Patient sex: M
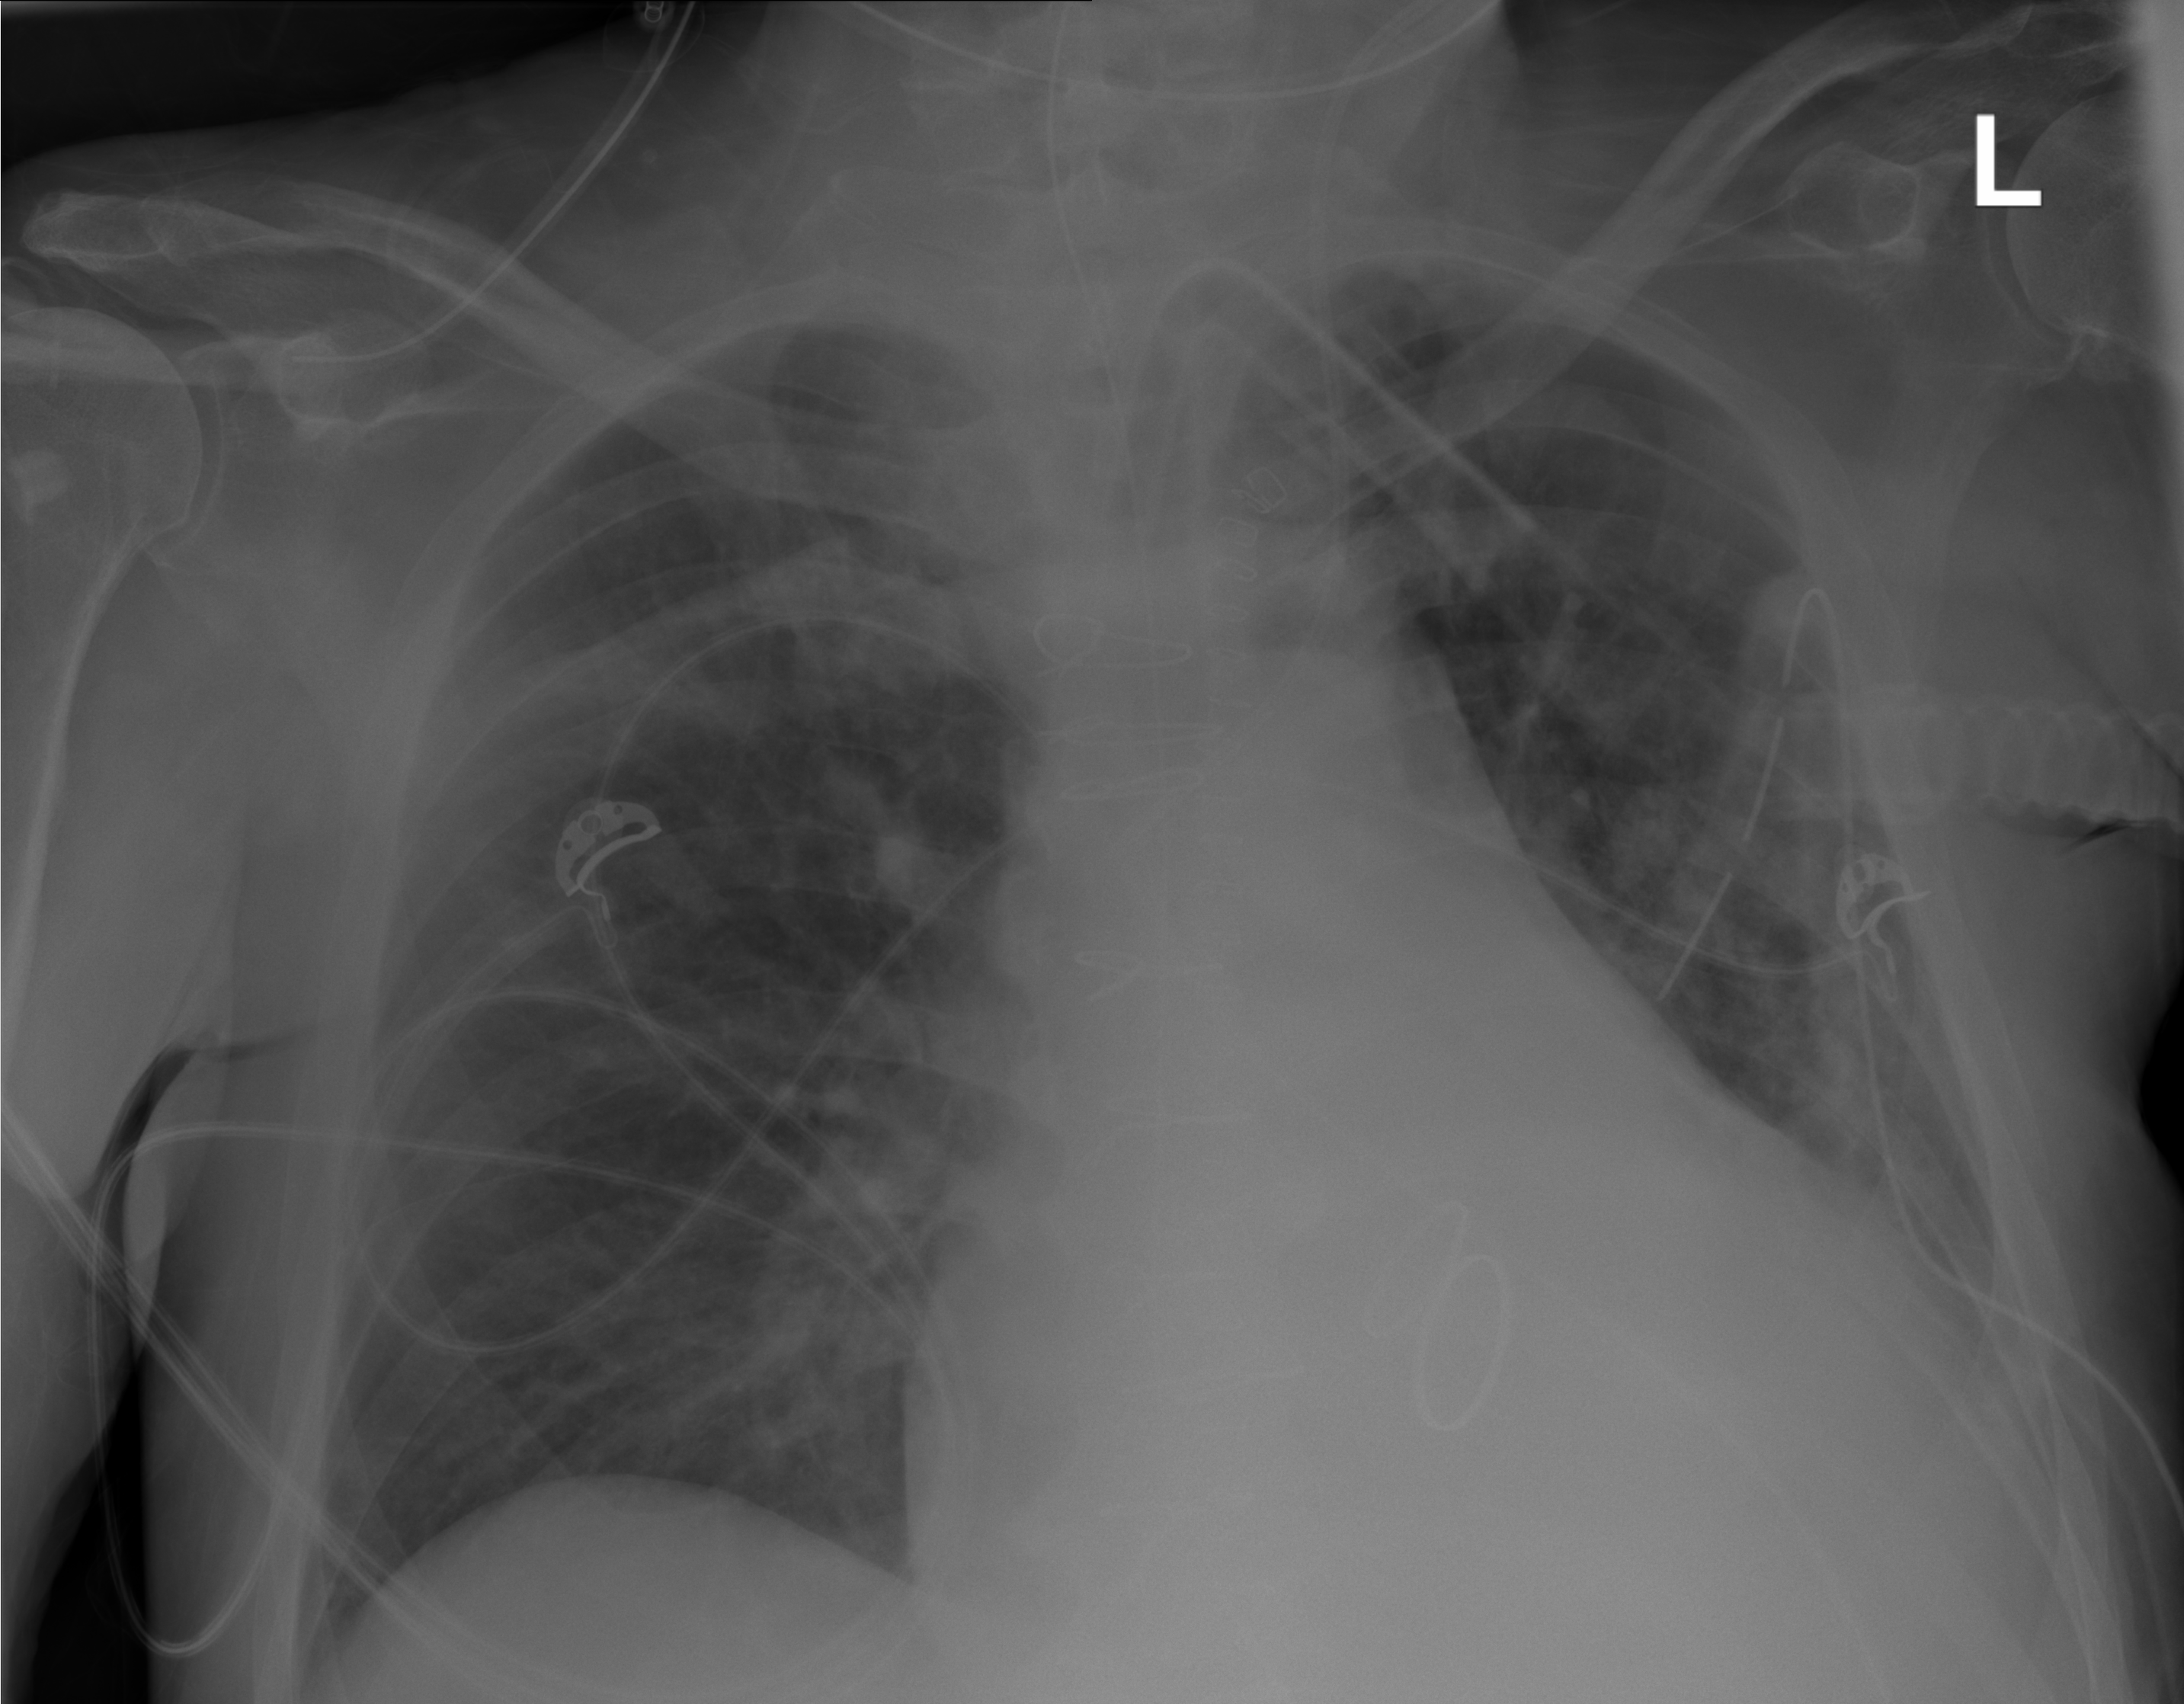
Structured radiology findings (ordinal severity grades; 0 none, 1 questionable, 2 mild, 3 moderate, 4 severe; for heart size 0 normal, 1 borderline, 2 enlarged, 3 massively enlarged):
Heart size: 3
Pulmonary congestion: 2
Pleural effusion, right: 0
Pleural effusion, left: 2
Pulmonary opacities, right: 0
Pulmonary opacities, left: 0
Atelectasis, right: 0
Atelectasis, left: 2